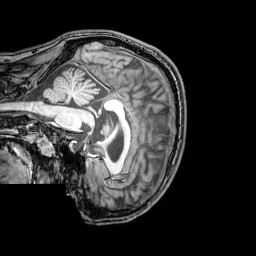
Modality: T1w
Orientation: sagittal
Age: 21
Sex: male
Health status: healthy
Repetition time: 0.081 s
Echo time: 0.037 s